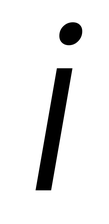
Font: Poppins-LightItalic